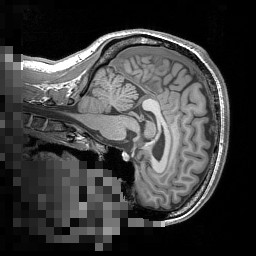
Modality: T1w
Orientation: sagittal
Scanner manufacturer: siemens
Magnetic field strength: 3 T
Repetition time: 1.5 s
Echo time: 0.00291 s